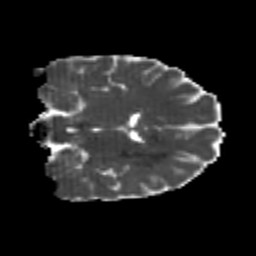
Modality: MD
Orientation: coronal
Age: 23
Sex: male
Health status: healthy
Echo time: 0.074 s